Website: macys
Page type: gifting
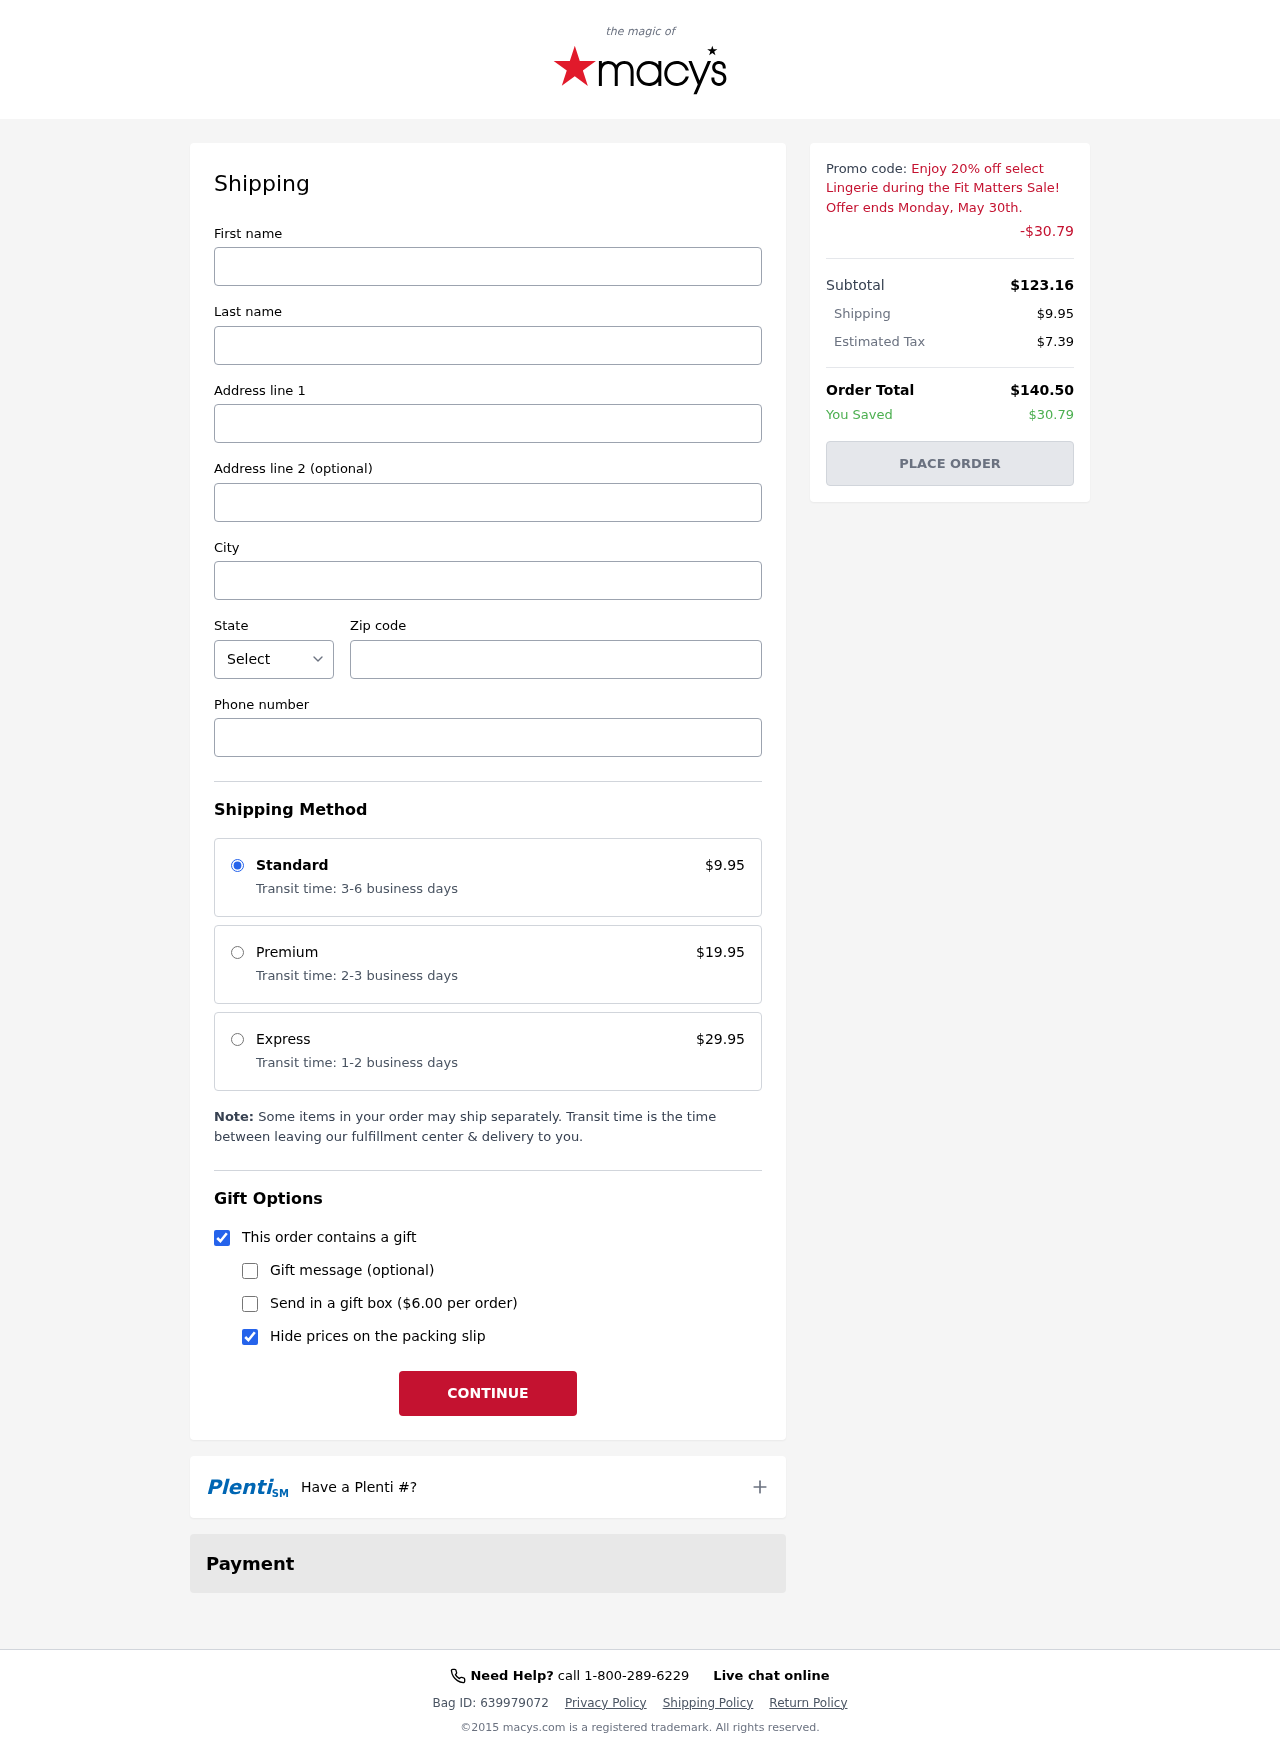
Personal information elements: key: PII_CITY
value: New Christopherside
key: PII_FIRSTNAME
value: Taylor
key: PII_LASTNAME
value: Horton
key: PII_PHONE
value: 3534595874
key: PII_POSTCODE
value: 21057
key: PII_STATE_ABBR
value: AS
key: PII_STREET
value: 826 Yang Common Apt. 397
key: PII_STREET2
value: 3440 Christopher Common
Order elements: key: ORDER_SHIPPING_COST
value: $9.95
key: ORDER_DISCOUNT
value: -$30.79
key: ORDER_SUBTOTAL
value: $123.16
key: ORDER_TAX
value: $7.39
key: ORDER_TOTAL
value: $140.50
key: ORDER_SAVINGS
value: $30.79